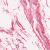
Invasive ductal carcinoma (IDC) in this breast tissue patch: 0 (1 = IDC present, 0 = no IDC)